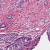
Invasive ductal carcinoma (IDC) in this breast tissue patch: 1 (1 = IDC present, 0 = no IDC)